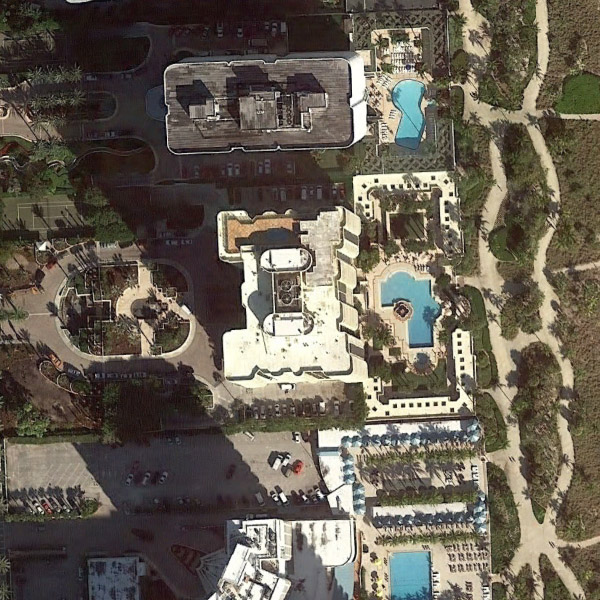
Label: Resort